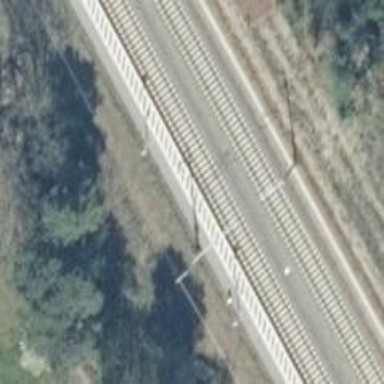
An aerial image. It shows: Milestone along the railway track with catenary mast.